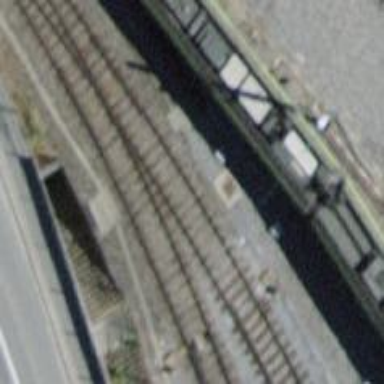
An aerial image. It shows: Railway yard with electrified tracks and single track.